Field crop: tomato
Growth stage: 1
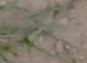
Species: cyperus